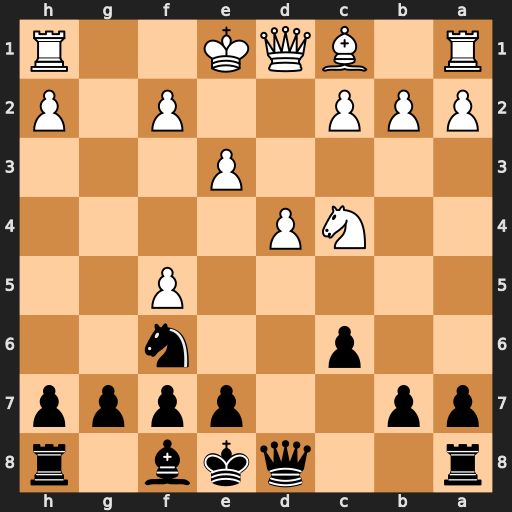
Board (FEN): r2qkb1r/pp2pppp/2p2n2/5P2/2NP4/4P3/PPP2P1P/R1BQK2R
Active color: b
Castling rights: KQkq
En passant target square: -
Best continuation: Qd5 O-O Qxc4